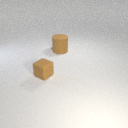
large brown rubber cylinder to the right of small brown rubber cube